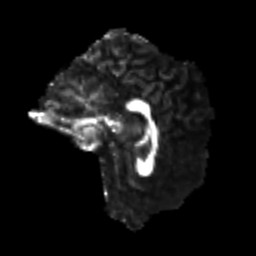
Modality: FA
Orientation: sagittal
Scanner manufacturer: siemens
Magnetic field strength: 3 T
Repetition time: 9.6 s
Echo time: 0.077 s